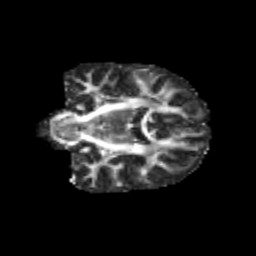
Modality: FA
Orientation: coronal
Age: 9
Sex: male
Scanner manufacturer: siemens
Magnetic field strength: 3 T
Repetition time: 3.8 s
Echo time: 0.07 s